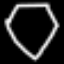
Label: diamond